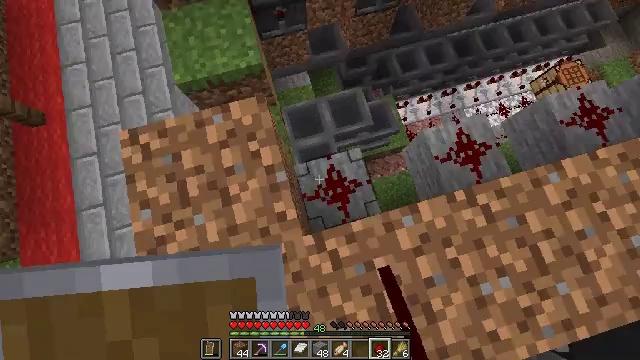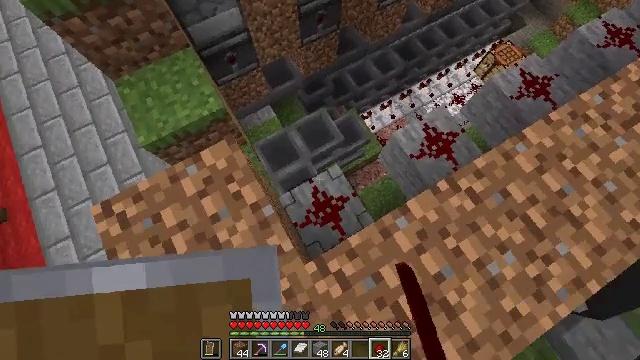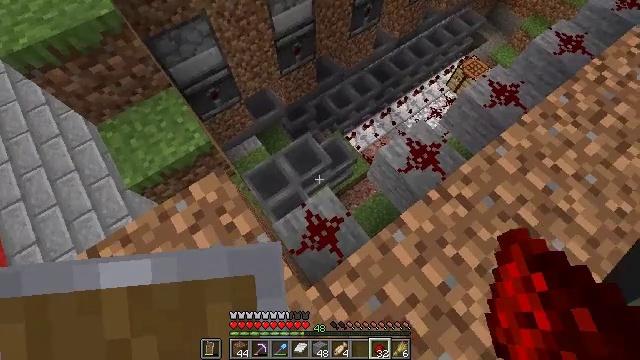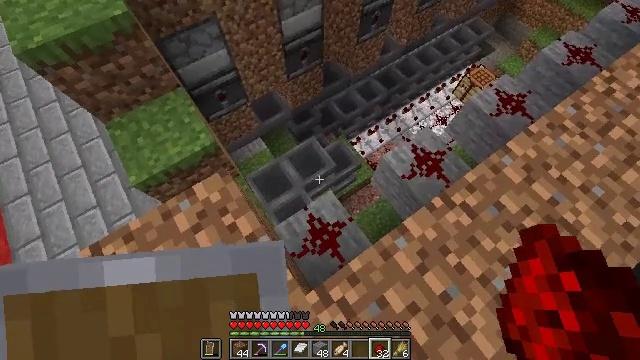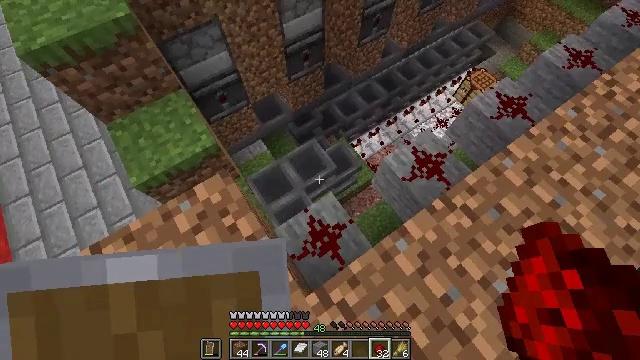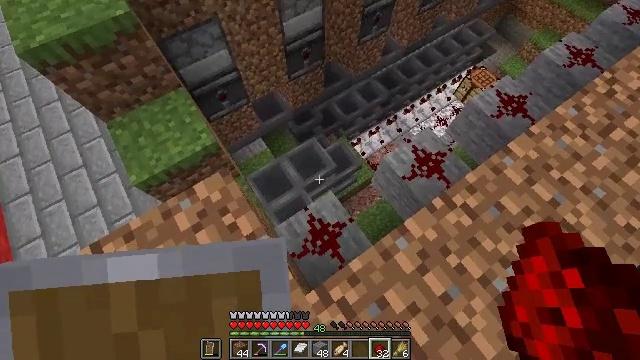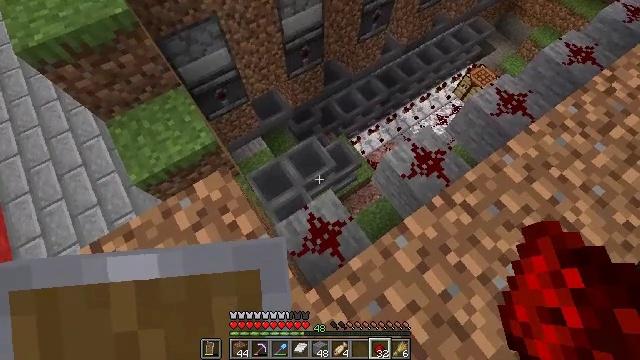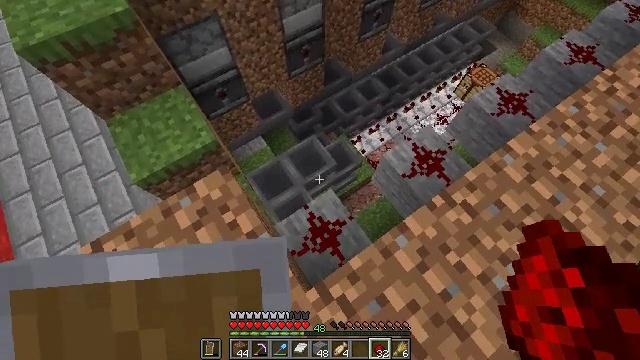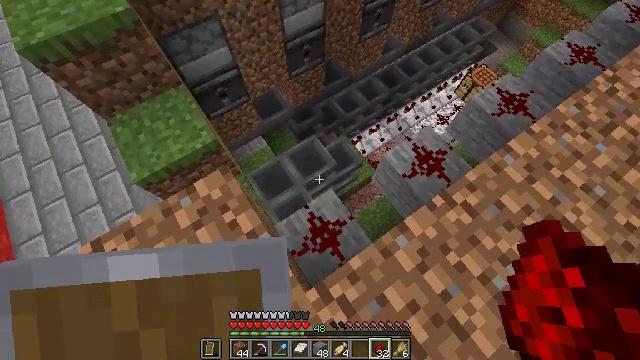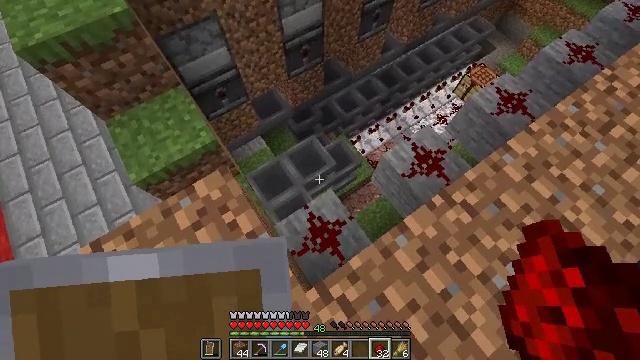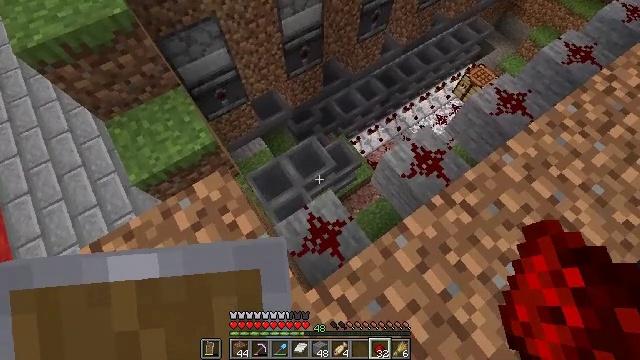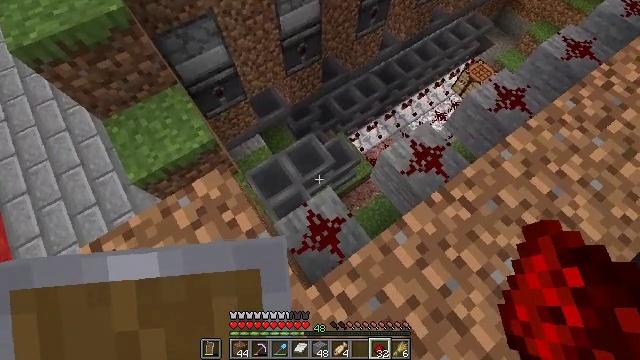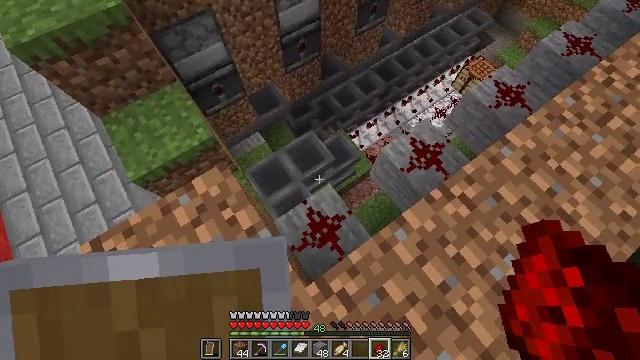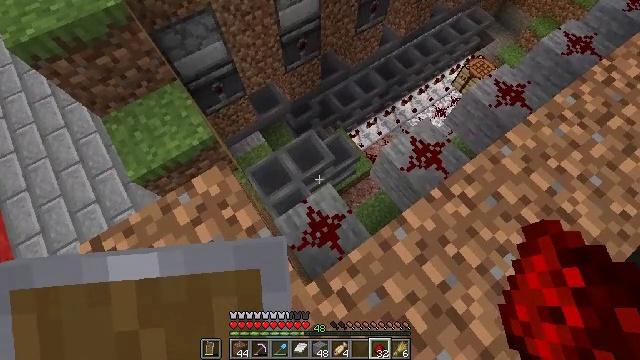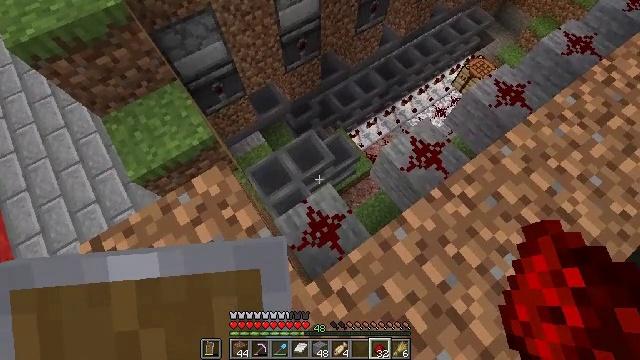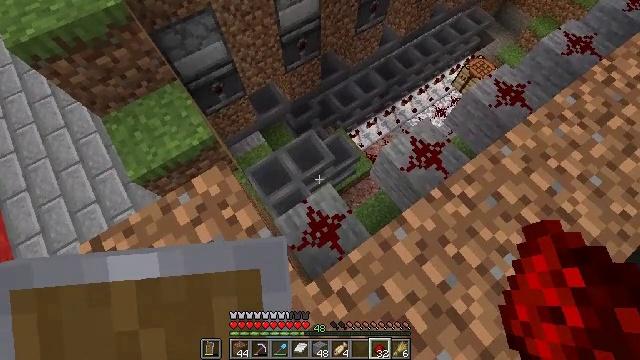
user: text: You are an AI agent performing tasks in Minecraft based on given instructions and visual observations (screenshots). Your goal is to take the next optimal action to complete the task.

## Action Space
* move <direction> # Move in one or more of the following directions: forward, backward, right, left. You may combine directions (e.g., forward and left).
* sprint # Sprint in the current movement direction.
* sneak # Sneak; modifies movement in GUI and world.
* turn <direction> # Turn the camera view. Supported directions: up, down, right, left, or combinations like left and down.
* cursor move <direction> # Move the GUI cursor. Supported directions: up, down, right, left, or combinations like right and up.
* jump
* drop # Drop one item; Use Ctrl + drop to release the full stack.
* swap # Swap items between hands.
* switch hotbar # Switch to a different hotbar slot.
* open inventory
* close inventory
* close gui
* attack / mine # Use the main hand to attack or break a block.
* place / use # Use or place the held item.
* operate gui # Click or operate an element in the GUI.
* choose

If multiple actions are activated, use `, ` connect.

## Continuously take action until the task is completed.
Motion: motion action
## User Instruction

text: Break the observer to move it.
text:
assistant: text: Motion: turn right and up
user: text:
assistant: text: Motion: turn right and up
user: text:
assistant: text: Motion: turn left
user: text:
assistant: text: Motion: no_op
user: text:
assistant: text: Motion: no_op
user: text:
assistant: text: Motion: no_op
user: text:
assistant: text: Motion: no_op
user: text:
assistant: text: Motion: no_op
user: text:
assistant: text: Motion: no_op
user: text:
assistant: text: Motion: no_op
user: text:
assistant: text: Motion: no_op
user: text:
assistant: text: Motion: no_op
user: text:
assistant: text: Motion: no_op
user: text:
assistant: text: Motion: no_op
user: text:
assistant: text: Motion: no_op
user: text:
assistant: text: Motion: no_op
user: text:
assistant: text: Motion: no_op
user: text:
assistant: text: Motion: no_op
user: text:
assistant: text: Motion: no_op
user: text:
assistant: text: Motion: no_op
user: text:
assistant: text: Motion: no_op
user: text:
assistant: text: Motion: turn left and up
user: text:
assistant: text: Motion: turn left and up
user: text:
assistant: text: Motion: turn left and up
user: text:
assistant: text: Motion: turn left and up
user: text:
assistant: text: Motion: turn left and up
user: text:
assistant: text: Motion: turn left and up
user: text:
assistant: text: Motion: turn left and up
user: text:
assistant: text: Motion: turn left and up
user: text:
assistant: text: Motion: turn left